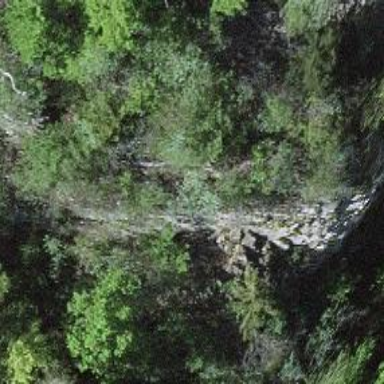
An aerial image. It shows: Cliff in nature.